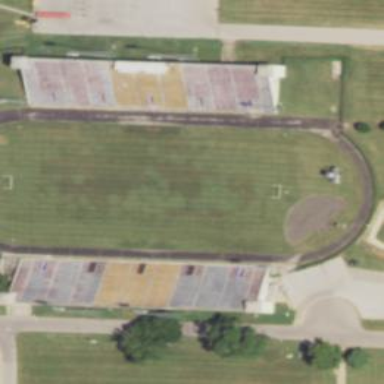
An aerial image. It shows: American football pitch.